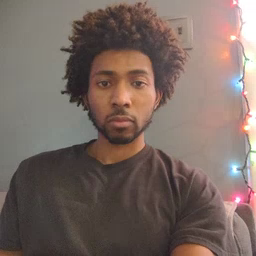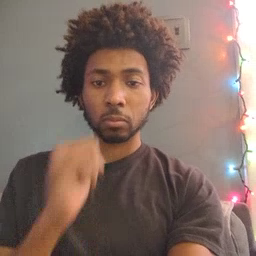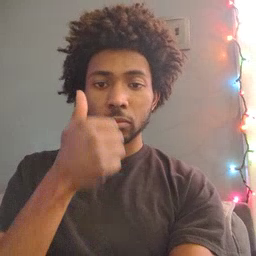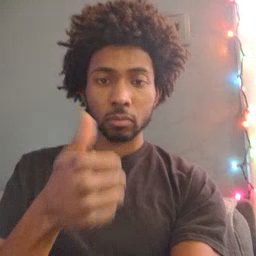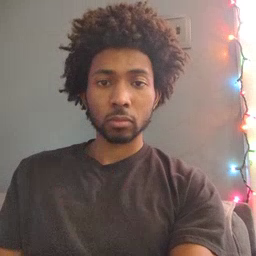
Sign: tomorrow